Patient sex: M
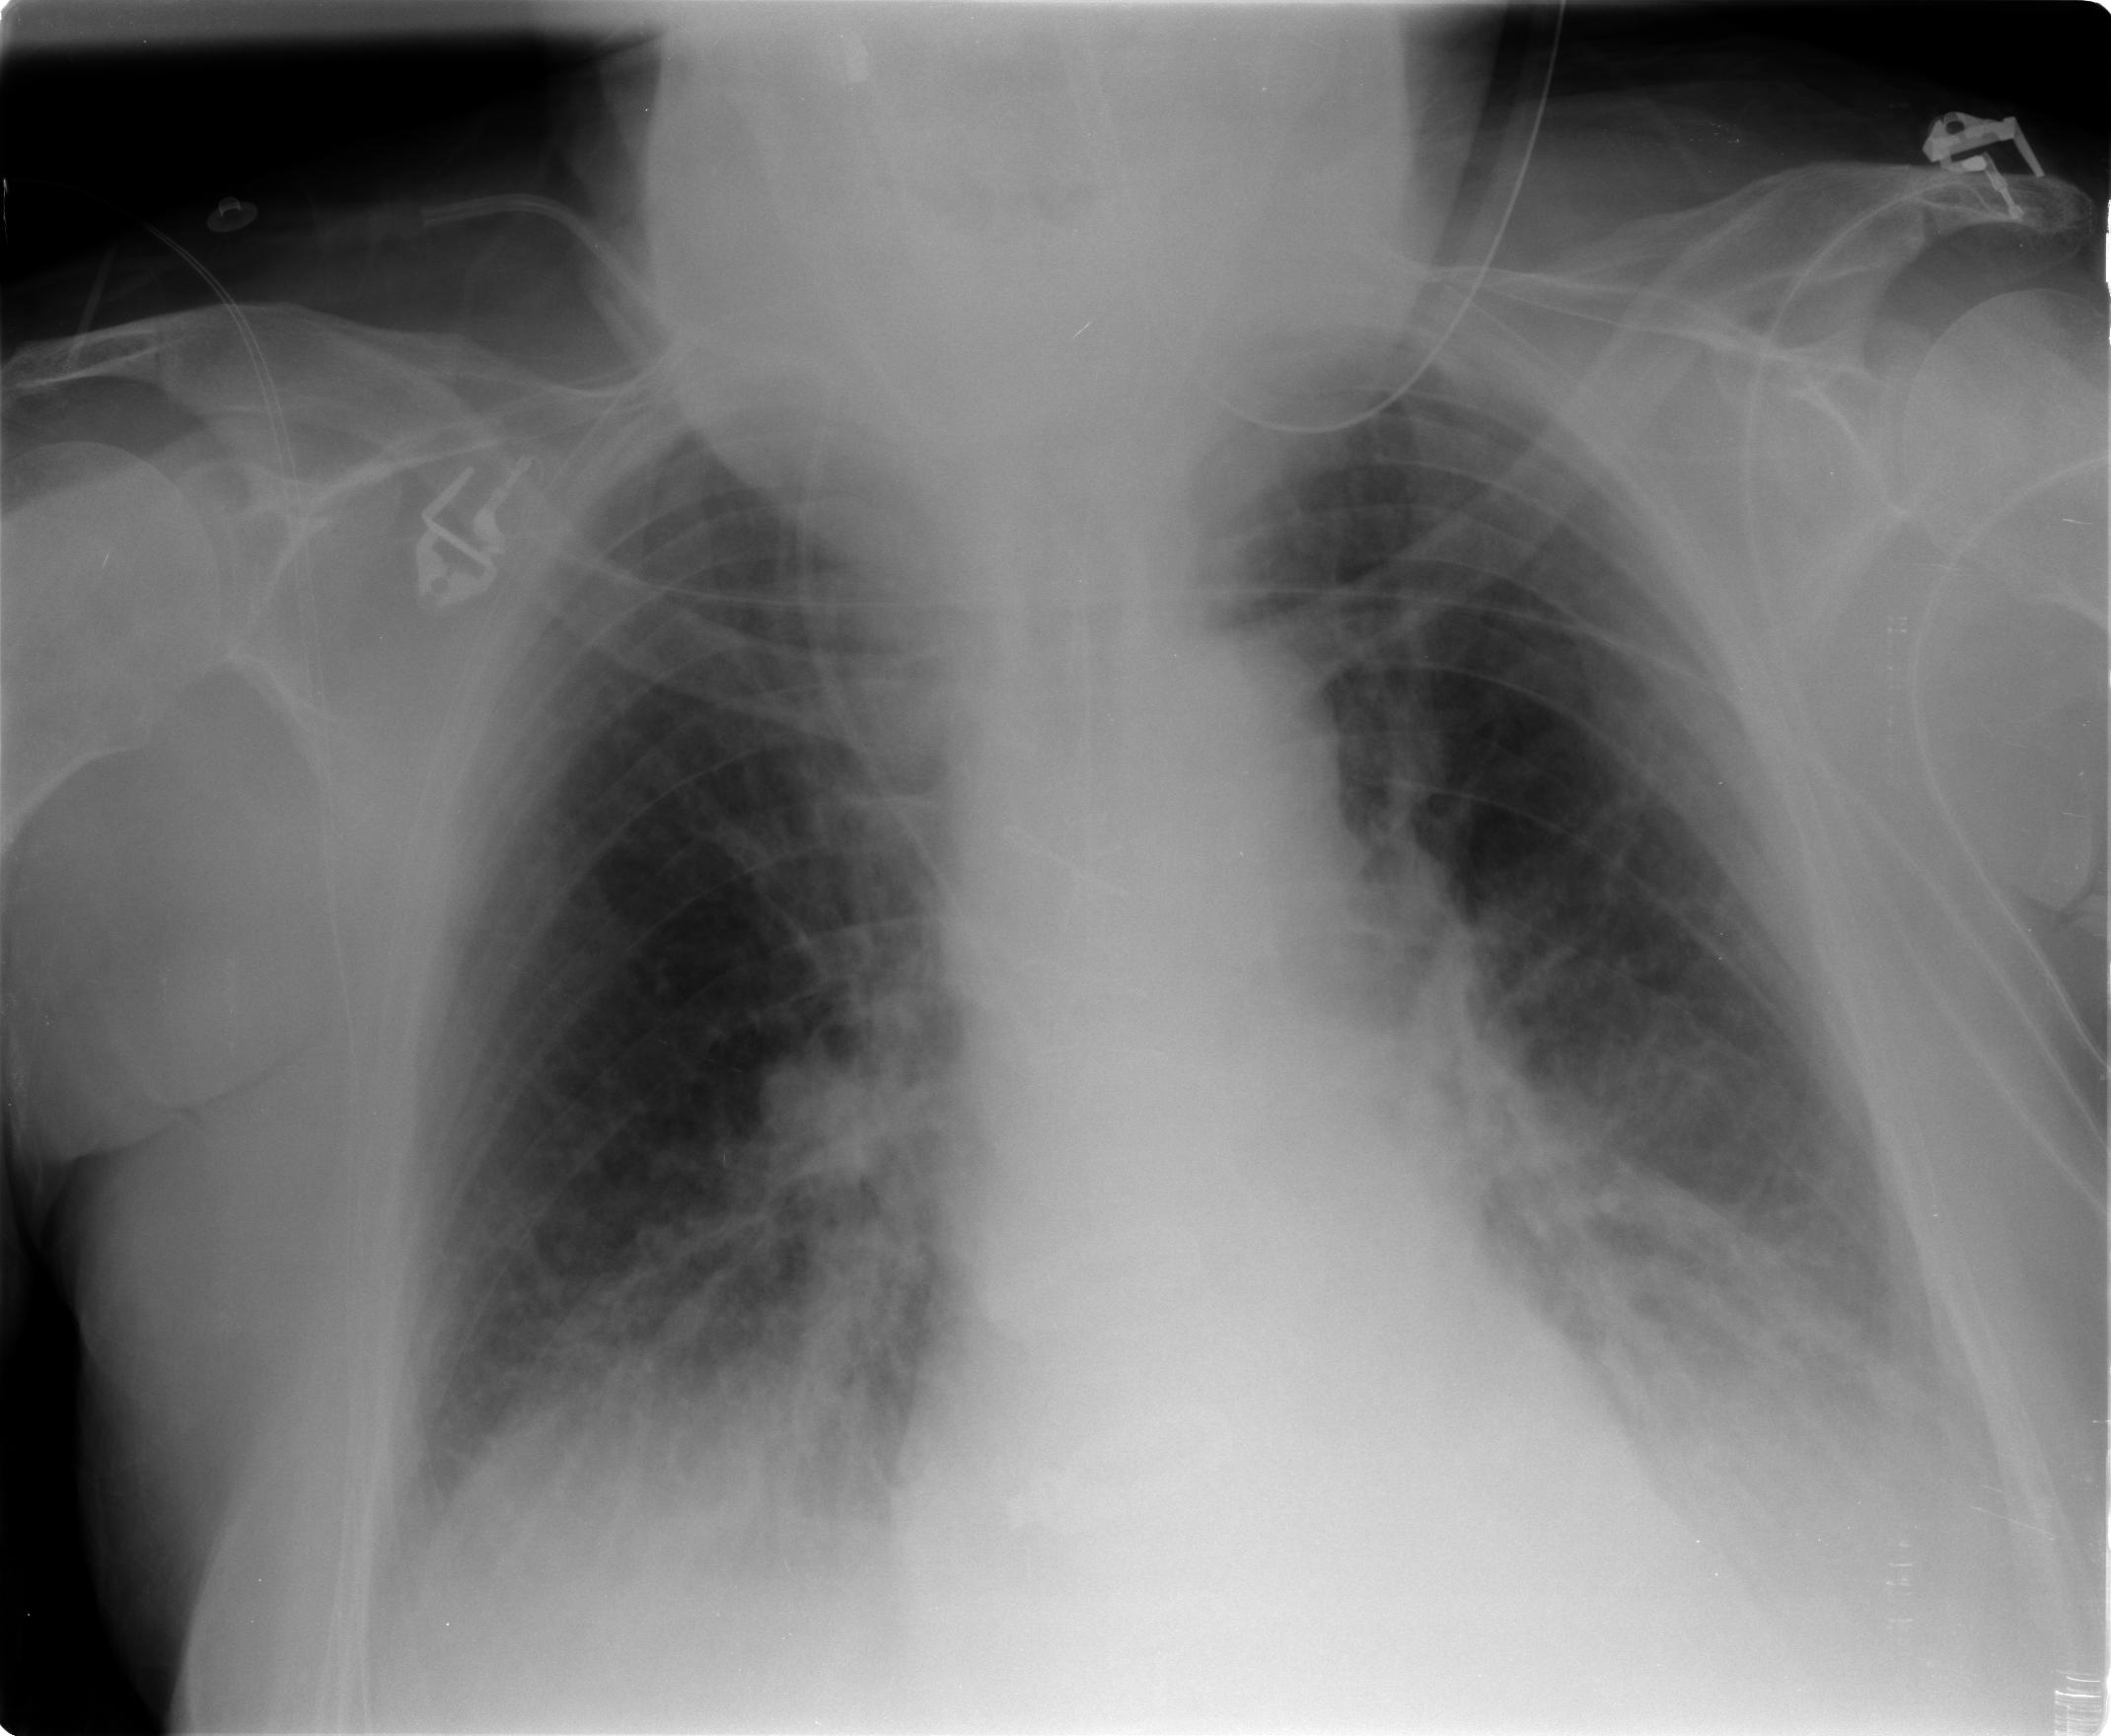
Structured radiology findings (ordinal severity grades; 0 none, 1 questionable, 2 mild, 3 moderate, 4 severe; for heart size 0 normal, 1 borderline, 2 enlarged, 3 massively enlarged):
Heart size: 0
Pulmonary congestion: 2
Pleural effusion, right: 2
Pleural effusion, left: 2
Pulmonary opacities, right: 2
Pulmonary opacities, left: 2
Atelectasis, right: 3
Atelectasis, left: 3